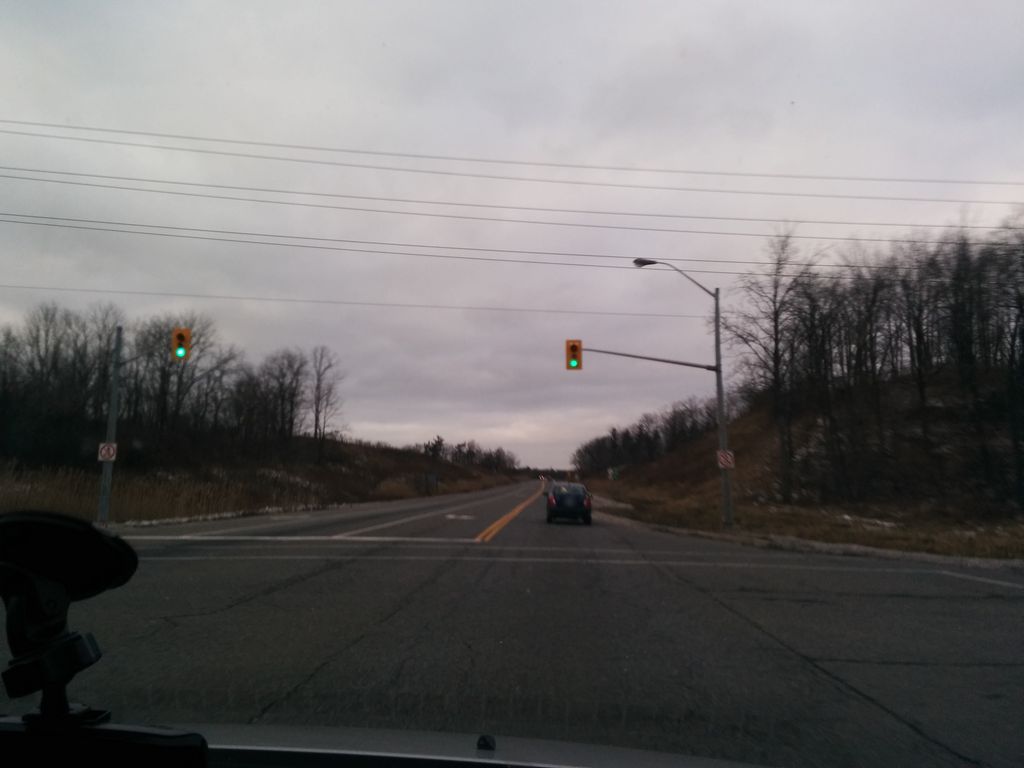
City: hamilton